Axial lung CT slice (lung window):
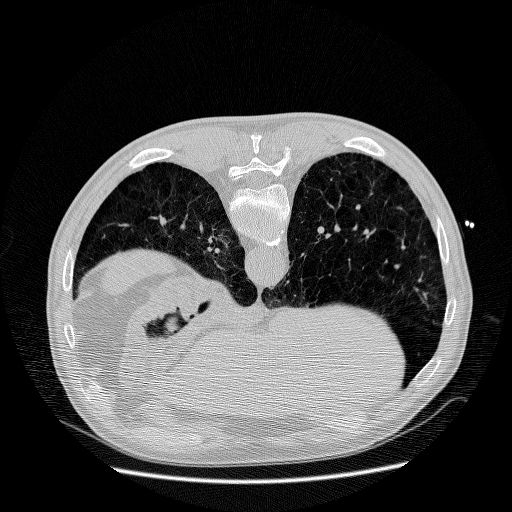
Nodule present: no